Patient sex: F
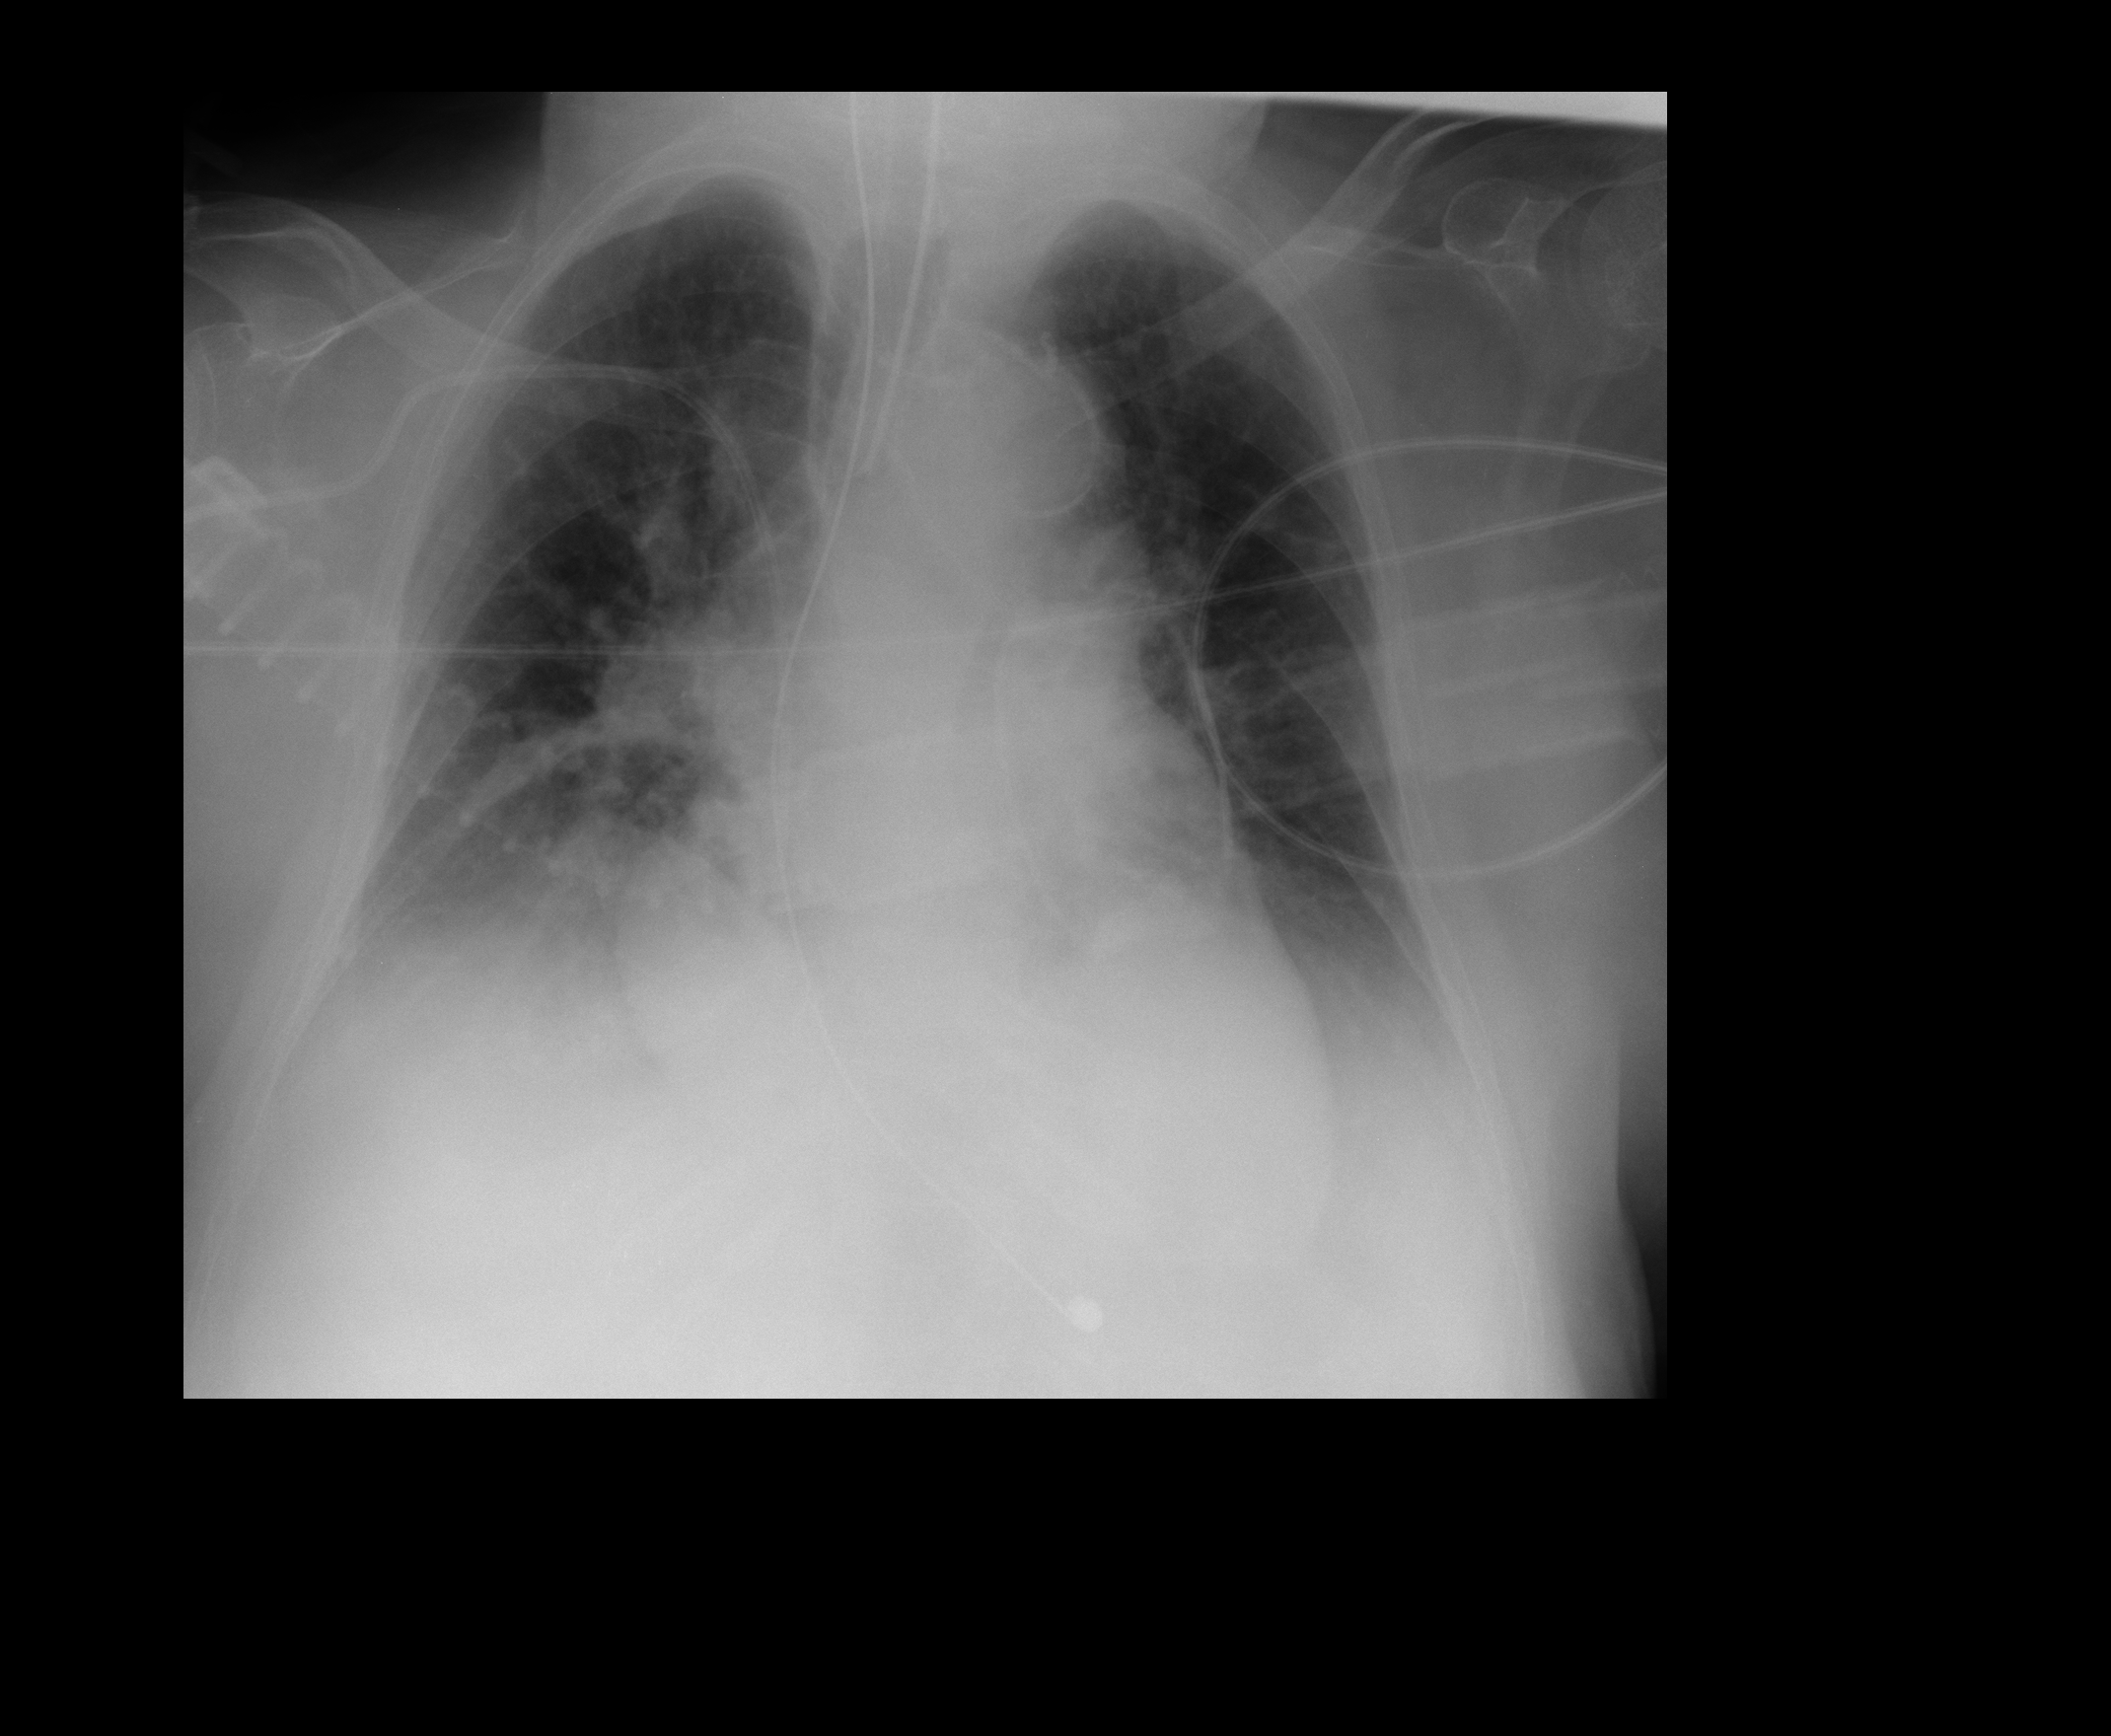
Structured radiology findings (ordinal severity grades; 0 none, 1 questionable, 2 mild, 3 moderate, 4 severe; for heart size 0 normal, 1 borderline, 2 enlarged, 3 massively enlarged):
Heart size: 2
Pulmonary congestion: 2
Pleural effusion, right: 2
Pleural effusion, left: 2
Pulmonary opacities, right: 2
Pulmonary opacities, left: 0
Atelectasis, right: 2
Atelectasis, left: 2